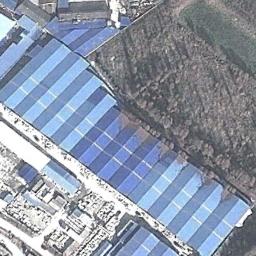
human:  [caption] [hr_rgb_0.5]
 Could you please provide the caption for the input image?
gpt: There are many houses of different shapes and sizes in the industrial zone .

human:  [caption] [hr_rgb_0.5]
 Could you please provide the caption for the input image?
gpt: Dense industrial buildings and roads in an industrial area .

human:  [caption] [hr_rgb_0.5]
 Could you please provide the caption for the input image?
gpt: The industrial area is desolate .

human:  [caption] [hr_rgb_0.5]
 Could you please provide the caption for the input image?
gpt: The industrial area has some neatly arranged blue workshops and some white buildings and a forest is next to the industrial area .

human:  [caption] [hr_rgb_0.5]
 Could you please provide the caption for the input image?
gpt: There are many blue buildings arranged neatly on the industrial area .